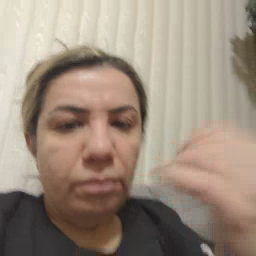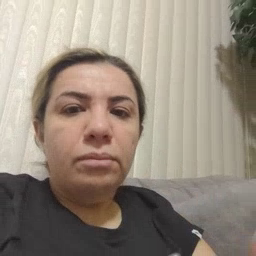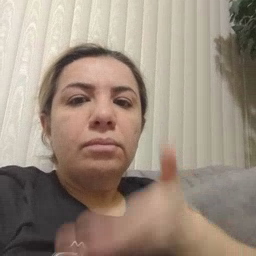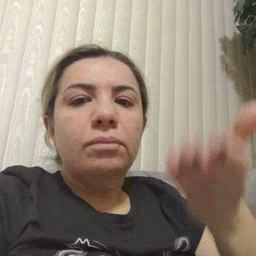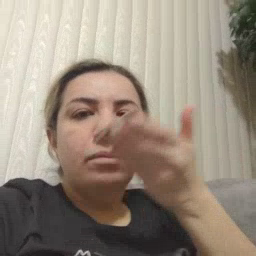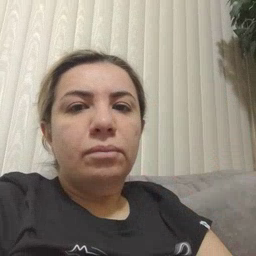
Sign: cereal